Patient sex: M
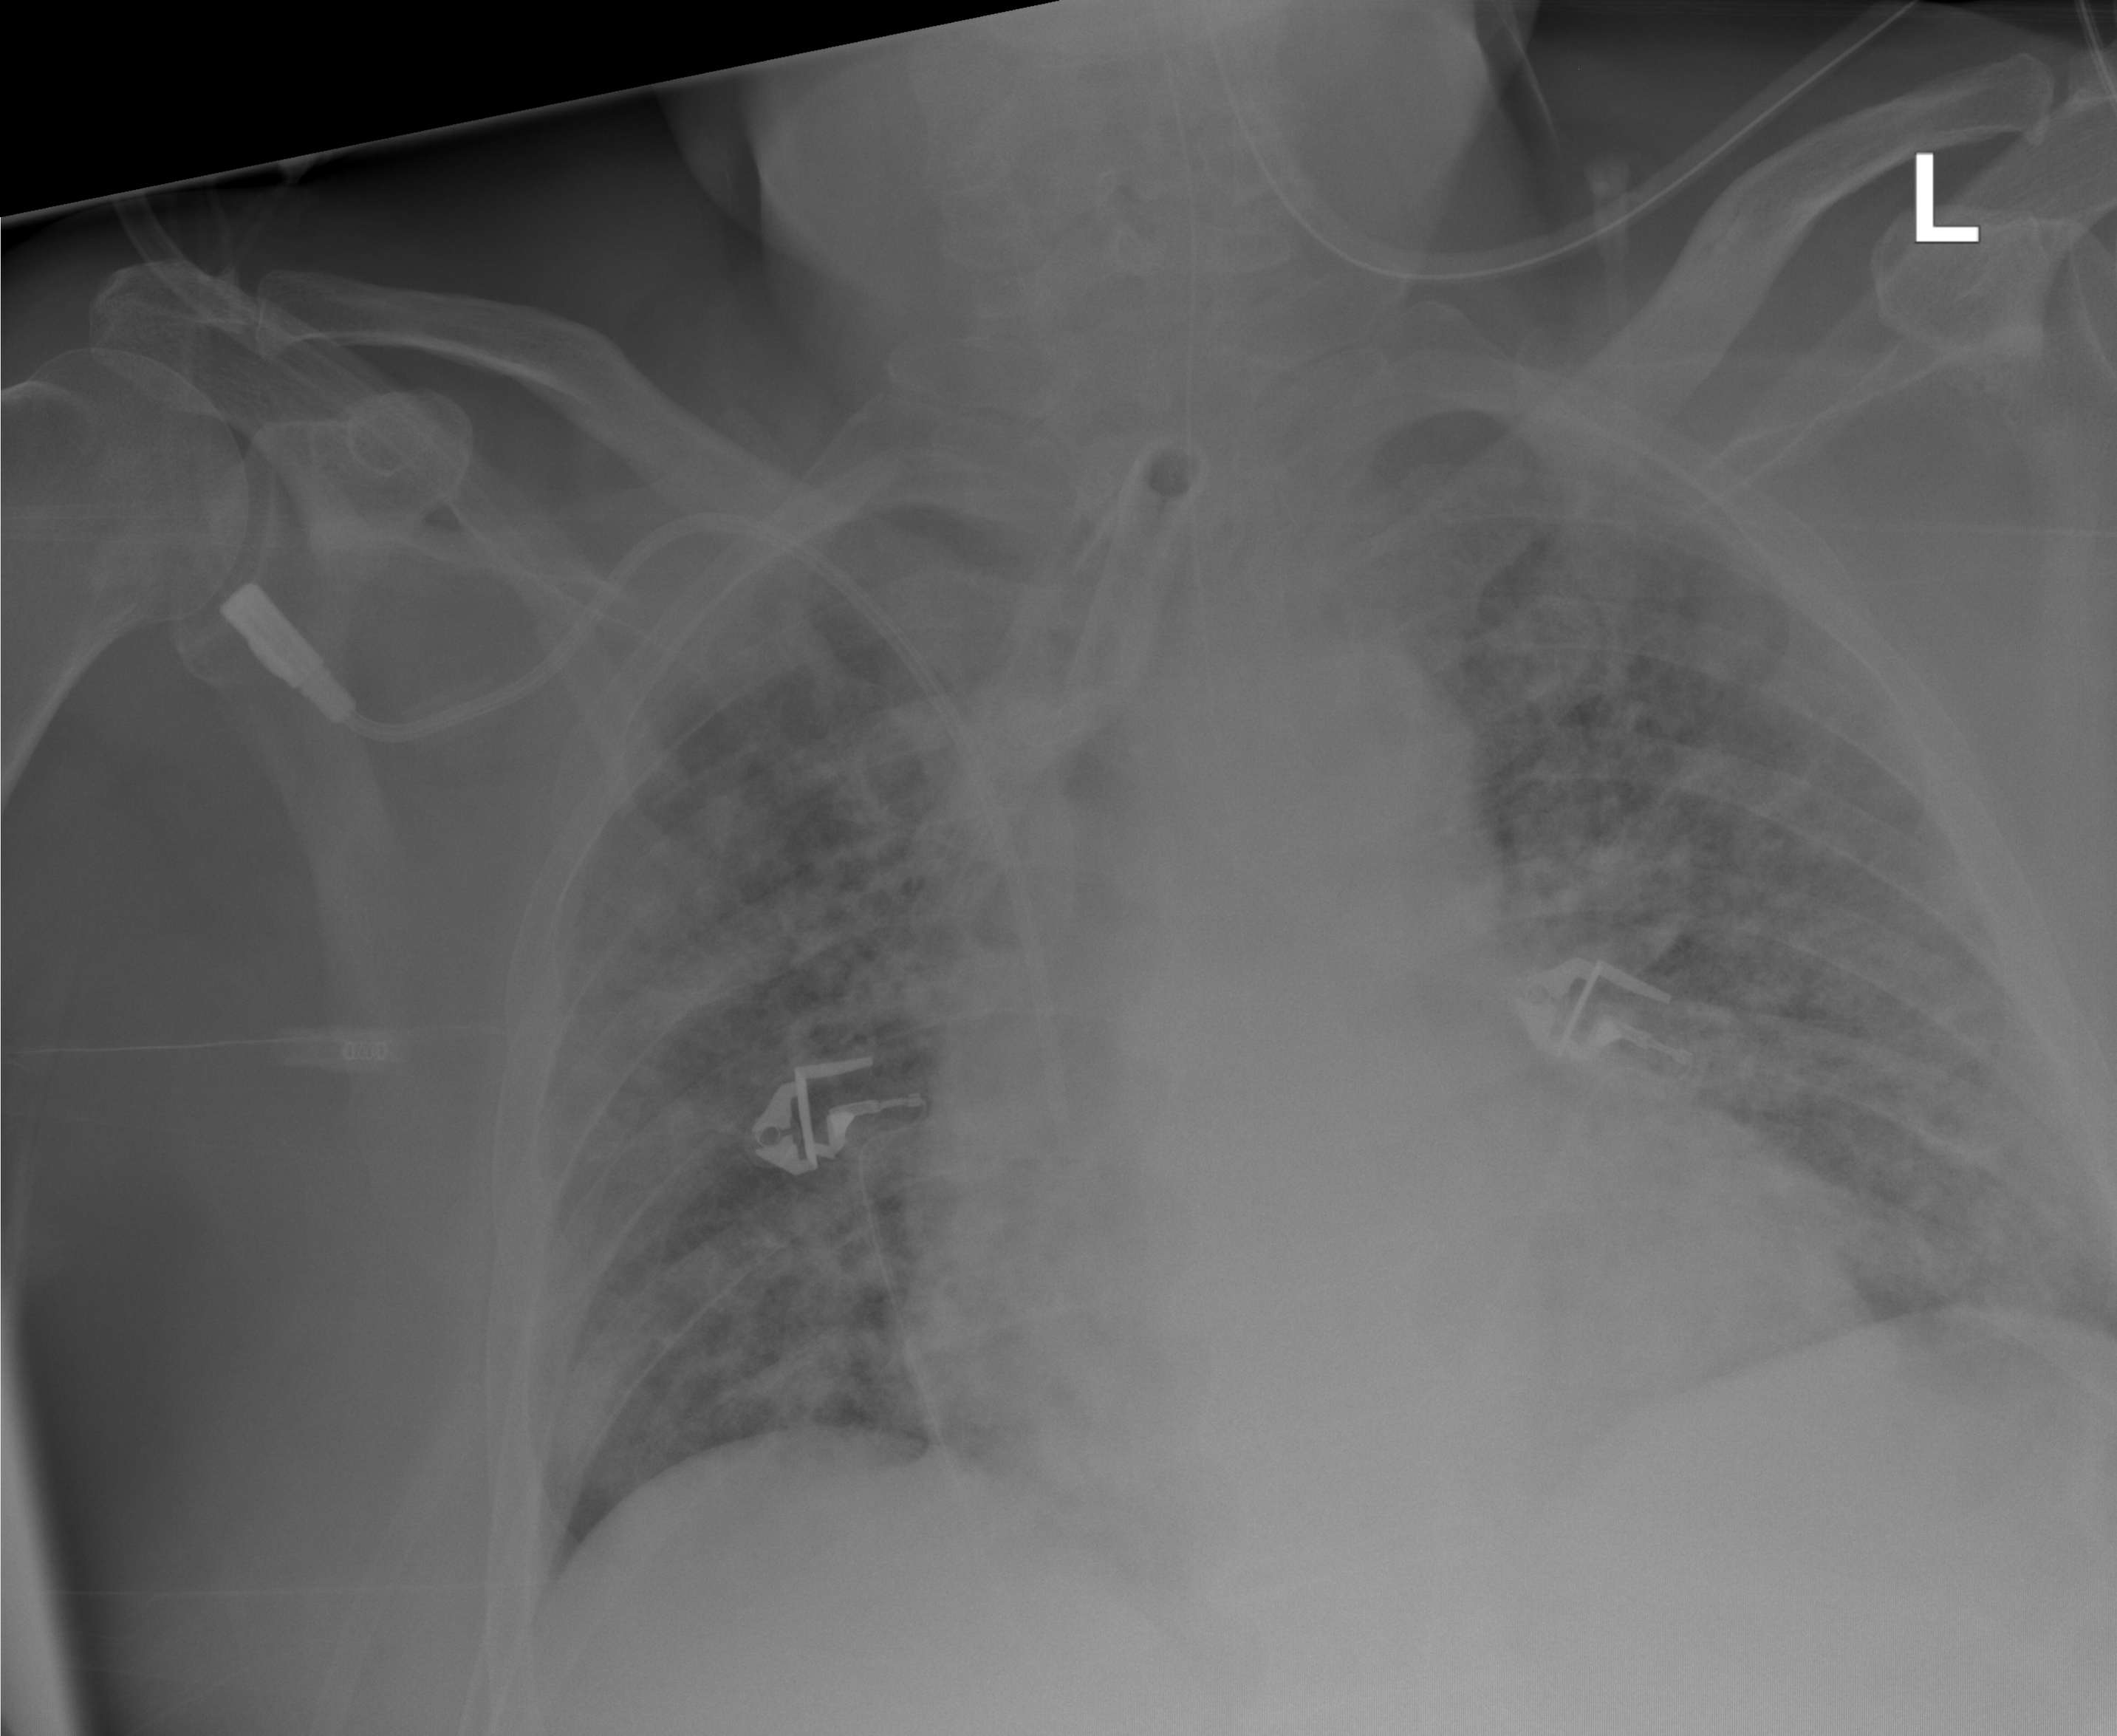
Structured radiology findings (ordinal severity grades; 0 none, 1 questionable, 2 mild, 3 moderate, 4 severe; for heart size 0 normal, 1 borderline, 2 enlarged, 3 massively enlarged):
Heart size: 1
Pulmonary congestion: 2
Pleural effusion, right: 0
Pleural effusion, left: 0
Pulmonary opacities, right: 3
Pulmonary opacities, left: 3
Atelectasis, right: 0
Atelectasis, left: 0